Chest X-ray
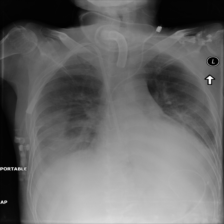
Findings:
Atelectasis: negative
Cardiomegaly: negative
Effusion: positive
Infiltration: negative
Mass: negative
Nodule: negative
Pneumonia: negative
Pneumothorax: negative
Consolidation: positive
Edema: negative
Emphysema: negative
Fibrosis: negative
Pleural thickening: negative
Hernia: negative